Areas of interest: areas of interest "Home Furnishing and Building Materials Market"
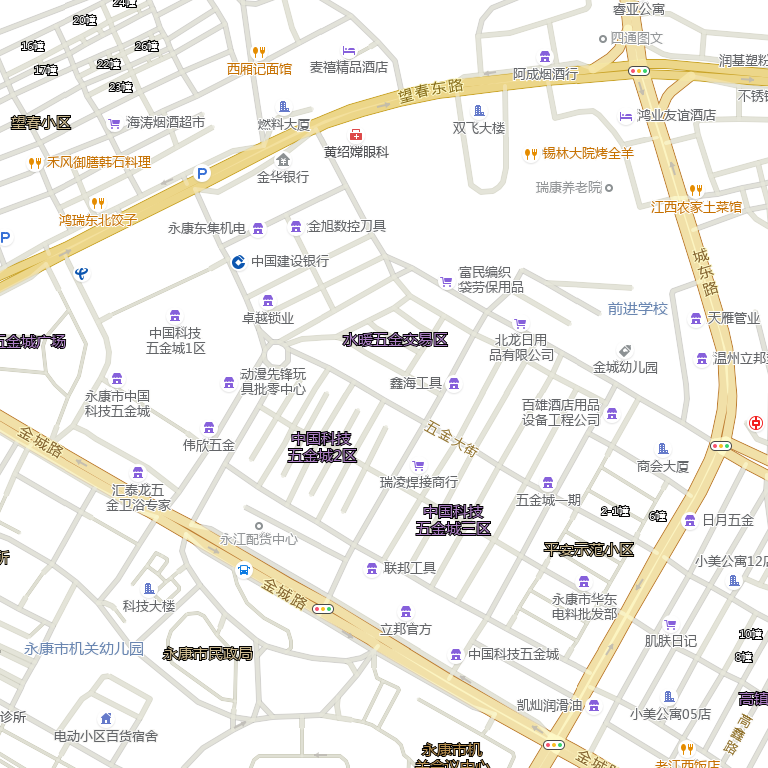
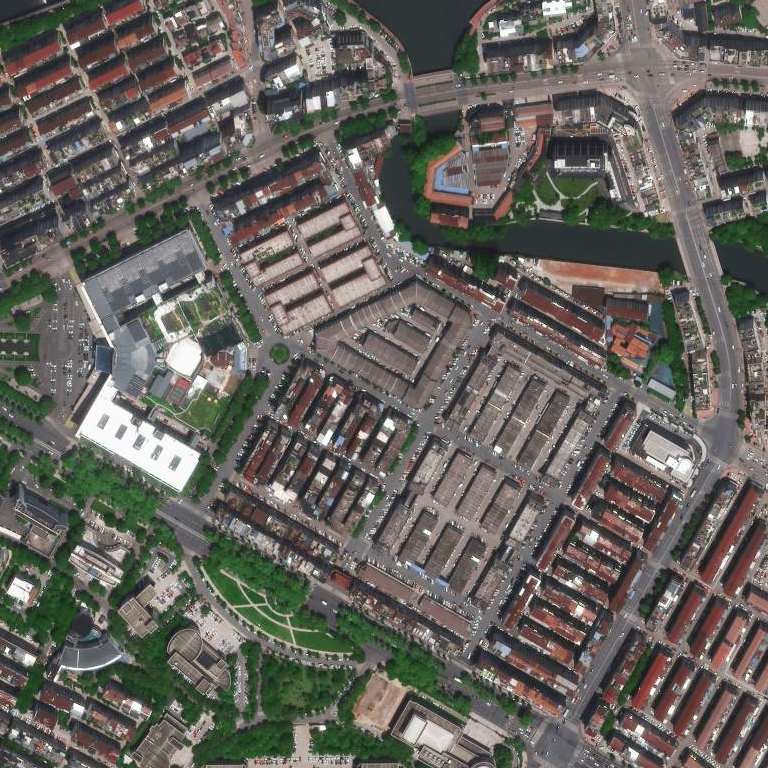